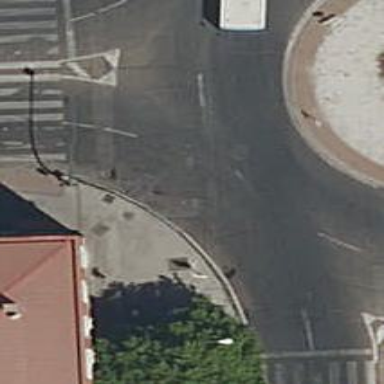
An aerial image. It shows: Residential road with asphalt surface leading to roundabout.